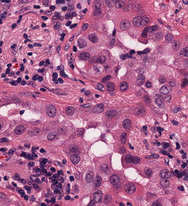
Tumor epithelial tissue: yes
Tumor-associated stroma tissue: yes
Normal tissue: no